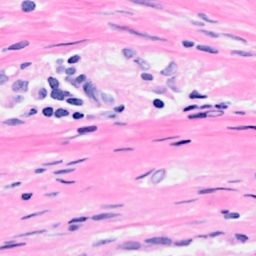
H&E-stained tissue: Breast